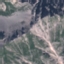
Label: HerbaceousVegetation